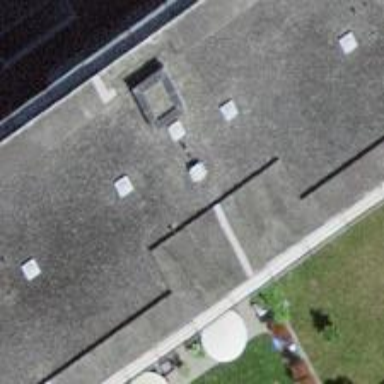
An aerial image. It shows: Building with apartments and flat roof.